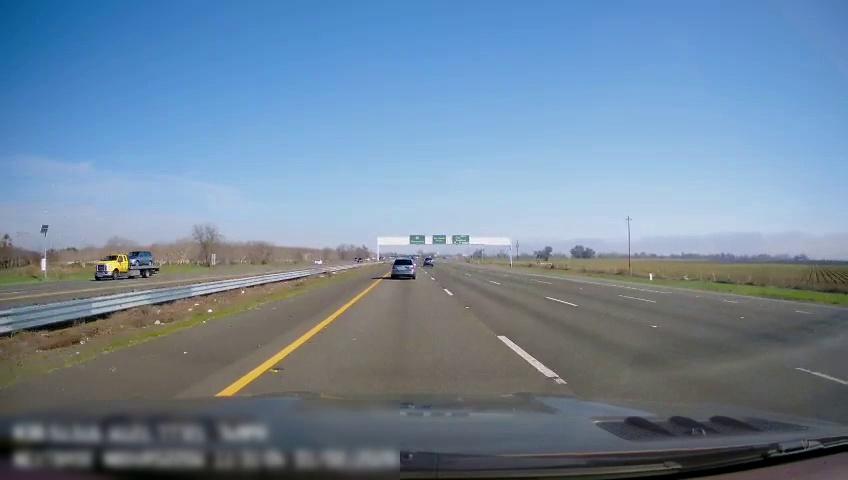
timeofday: Day
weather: Sunny
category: Drivable Space
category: Drivable Space
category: Vehicles | SUV
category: Vehicles | Truck
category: Vehicles | SUV
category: Lanes | Current Lane
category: Lanes | Current Lane
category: Lanes | Alternate Lane
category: Lanes | Alternate Lane
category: Lanes | Alternate Lane
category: Lanes | Alternate Lane
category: Lanes | Opposite Lane
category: Lanes | Opposite Lane
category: Traffic | Signs
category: Traffic | Signs
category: Traffic | Signs